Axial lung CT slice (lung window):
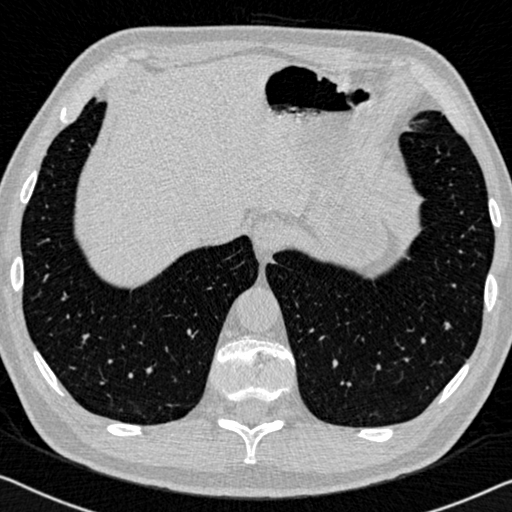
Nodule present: no